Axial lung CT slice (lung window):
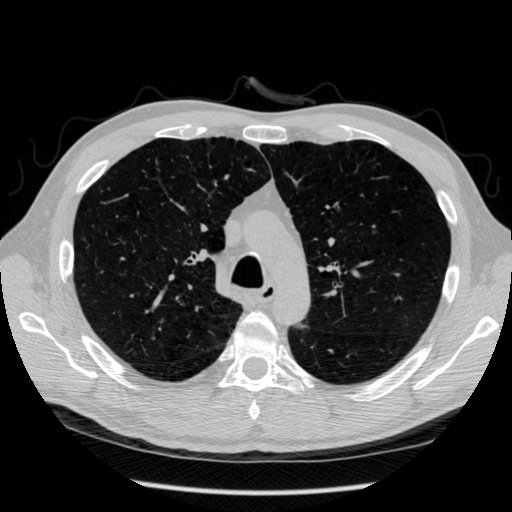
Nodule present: no